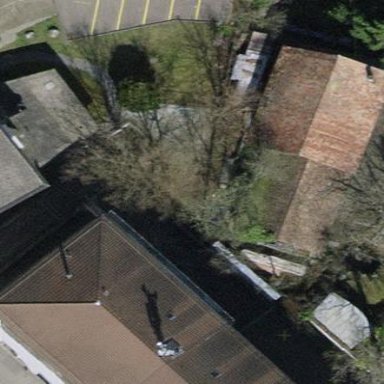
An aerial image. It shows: Hipped roof on apartment building.